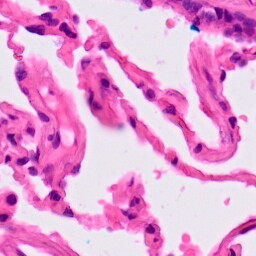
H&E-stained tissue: Lung